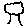
Label: tree